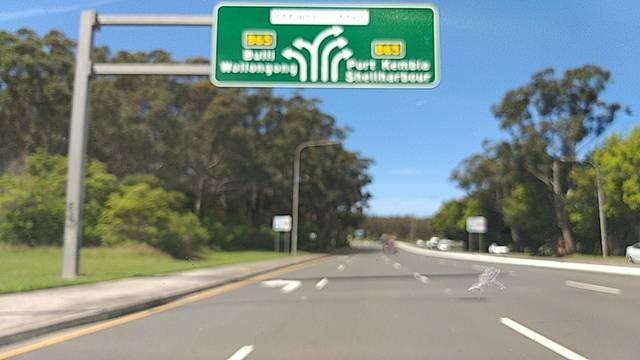
Region: Australia
Coordinates: -34.445, 150.873